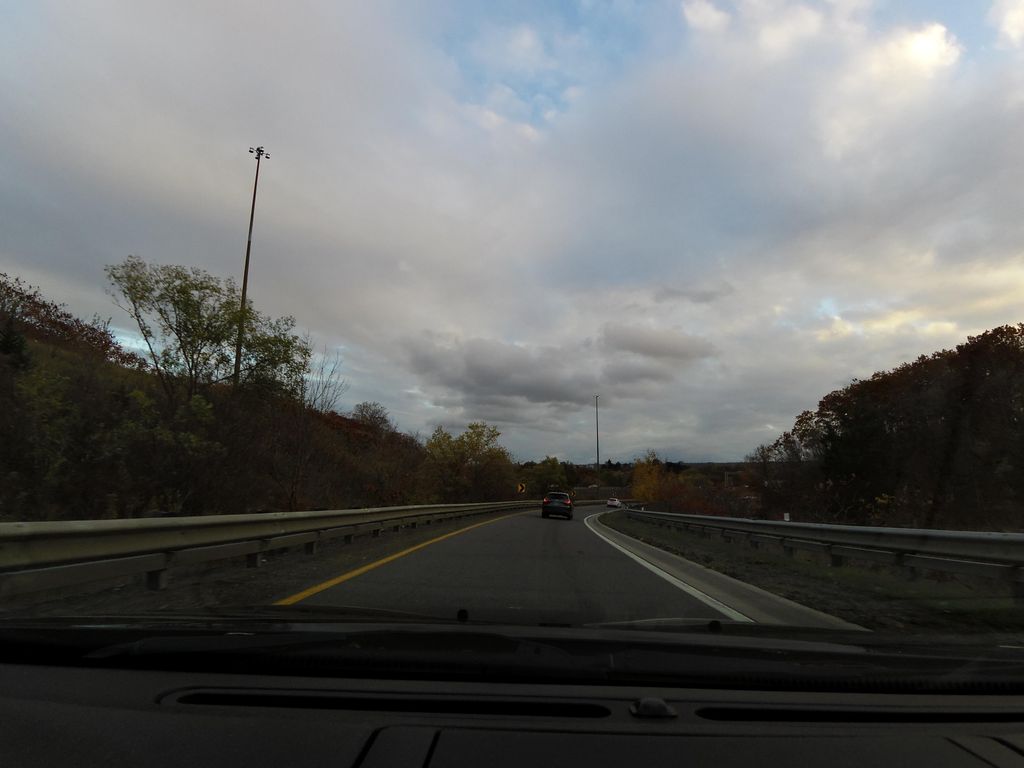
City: hamilton